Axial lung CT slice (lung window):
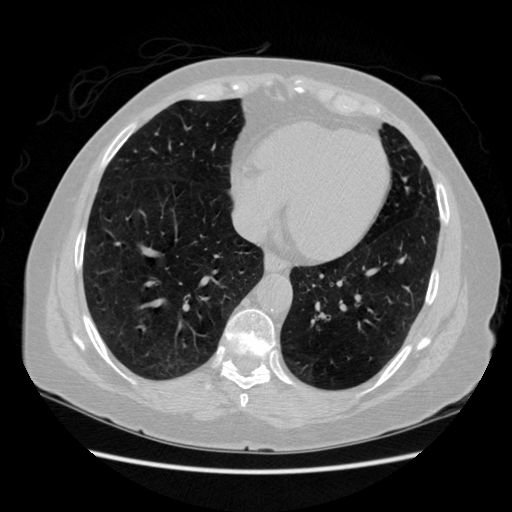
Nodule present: no